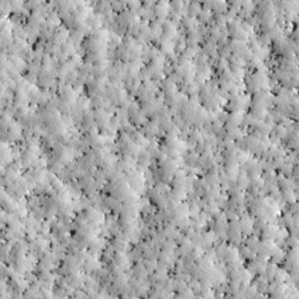
Label: non_frost